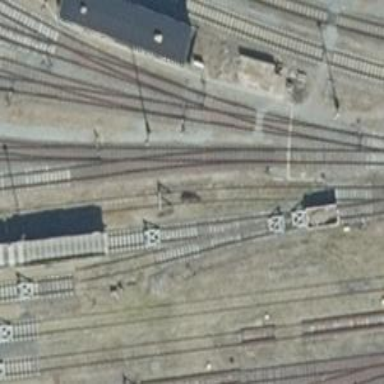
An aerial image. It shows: Unused railway yard.